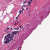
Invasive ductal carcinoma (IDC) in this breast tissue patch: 0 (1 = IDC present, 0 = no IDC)